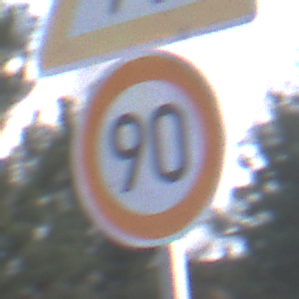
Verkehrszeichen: Geschwindigkeit90
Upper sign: FussgaengerLinks
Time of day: MorningAfternoon
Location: Outdoor (Nature)
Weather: PartlyCloudy
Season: NotSpecified
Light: Natural